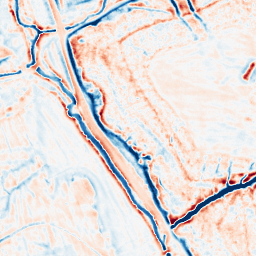
Category: edge_preserving
Decomposition family: bilateral
Decomposition parameters: d: 15
sigma_color: 75
sigma_space: 75
Upsampling method: bilinear
Upsampling parameters: scale: 2
Upsampling scale: 2